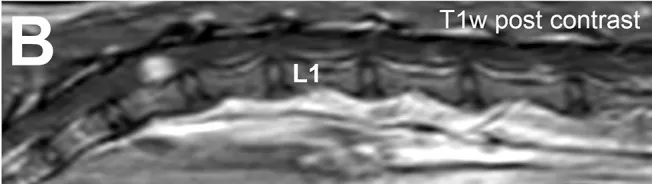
Cat no. 4. T1w post-contrast. Sequences. First lumbar vertebra is marked with L1. From T11 to L1 and the focal contrast enhancement at the level of T12.
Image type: radiology (mri)